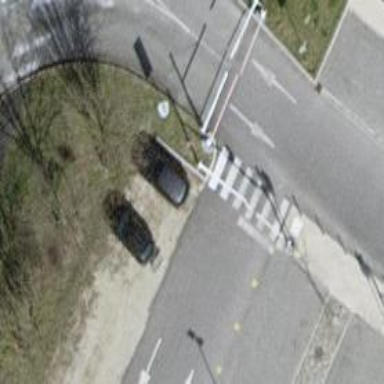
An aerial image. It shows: Uncontrolled zebra crossing on the road.